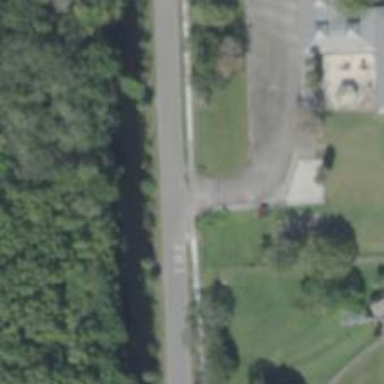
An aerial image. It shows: Unmarked crossing on the road.